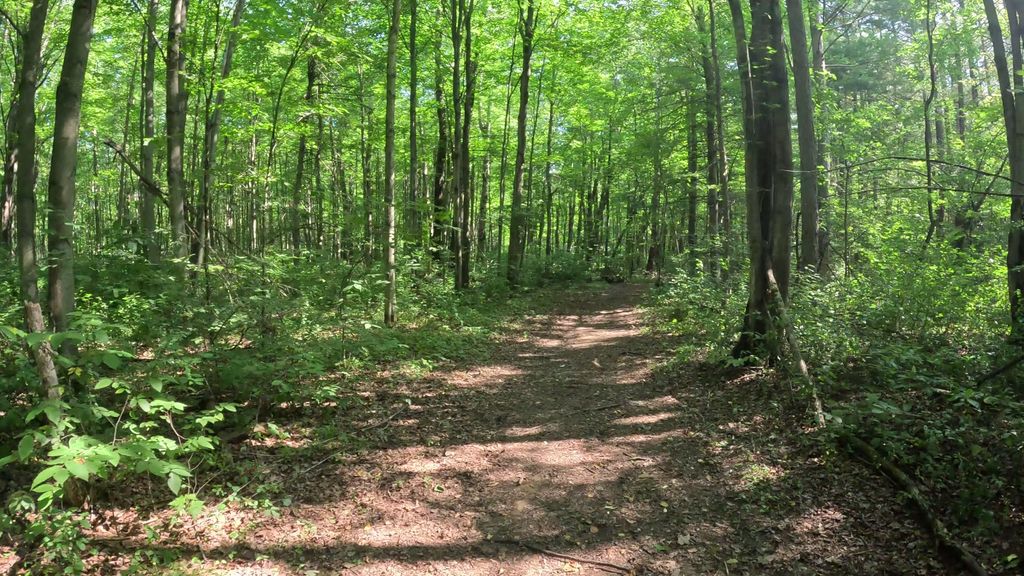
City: ottawa-gatineau